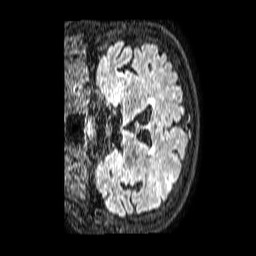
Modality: FLAIR
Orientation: coronal
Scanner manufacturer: philips
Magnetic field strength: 1.5 T
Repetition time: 4.8 s
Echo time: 0.3 s